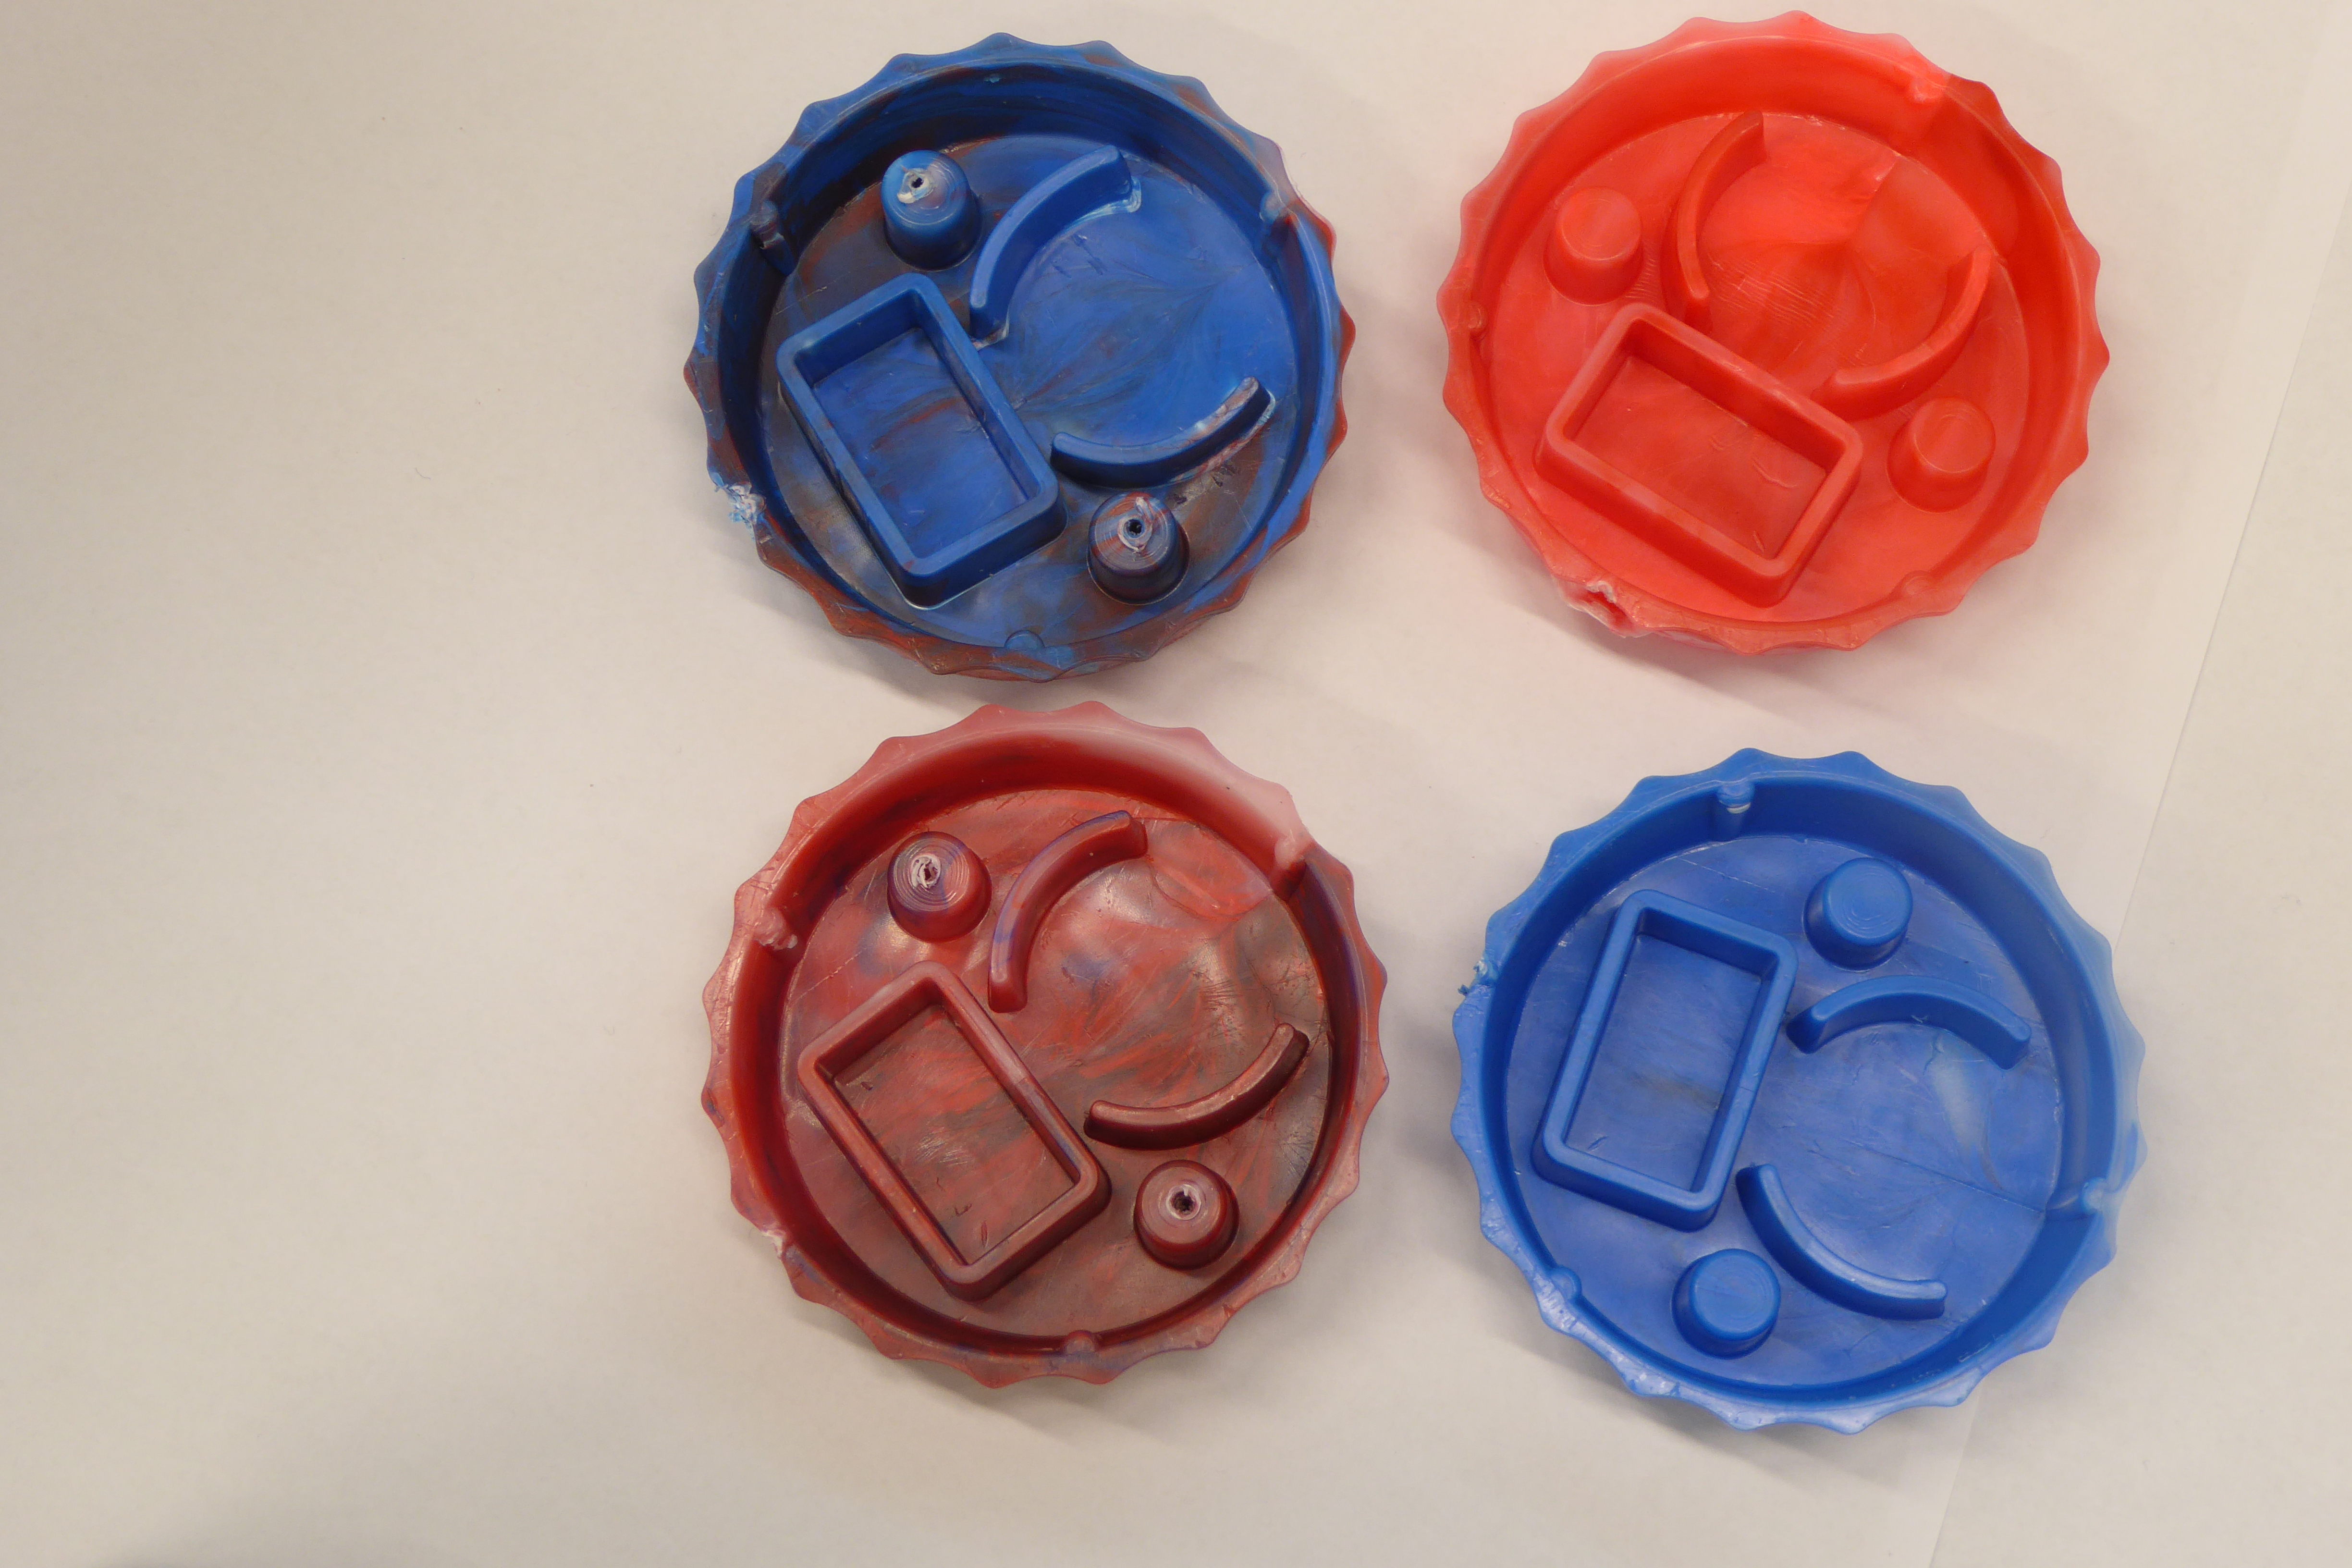
Label: Bottle Opener - Cover